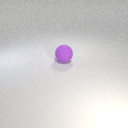
large purple rubber sphere